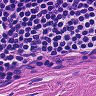
Metastatic tissue present: no